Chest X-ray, AP view. Patient: 21 years old, sex M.
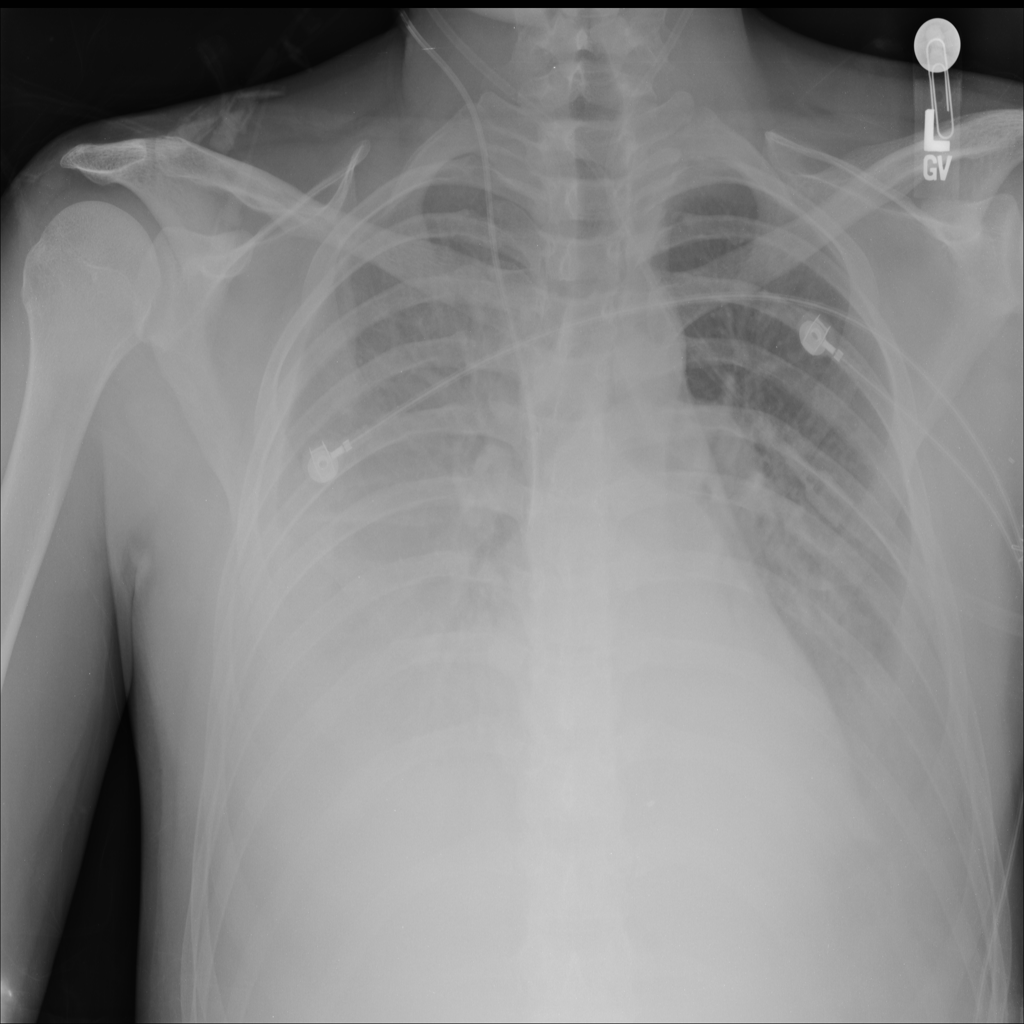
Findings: Effusion